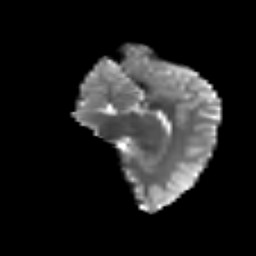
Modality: T2w
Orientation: sagittal
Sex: female
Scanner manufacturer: siemens
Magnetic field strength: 3 T
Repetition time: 5 s
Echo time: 0.071 s